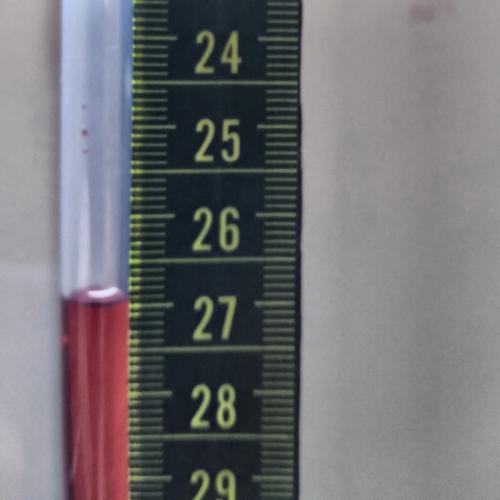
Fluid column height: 27.0 cm